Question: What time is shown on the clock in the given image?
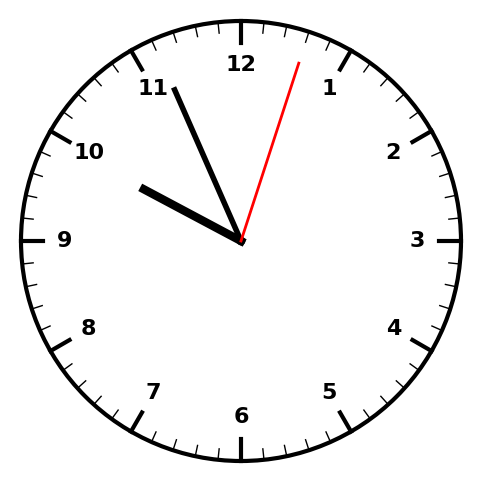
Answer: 09:56:03